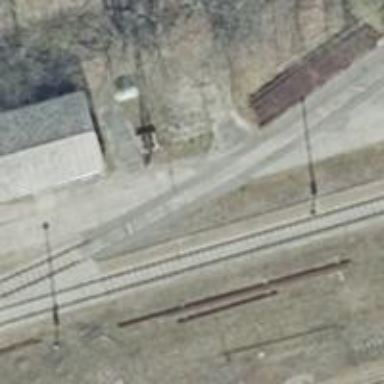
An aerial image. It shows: Railway spur service.